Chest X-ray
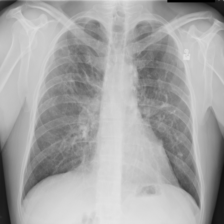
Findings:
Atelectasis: negative
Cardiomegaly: negative
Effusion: negative
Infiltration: negative
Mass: negative
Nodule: negative
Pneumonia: negative
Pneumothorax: negative
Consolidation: negative
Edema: negative
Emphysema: negative
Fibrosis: positive
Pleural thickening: negative
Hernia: negative